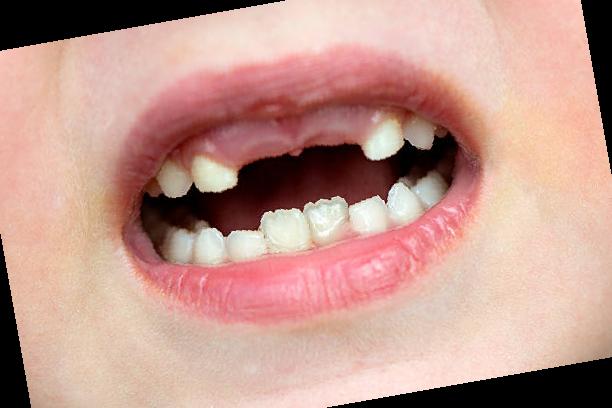
Condition: hypodontia